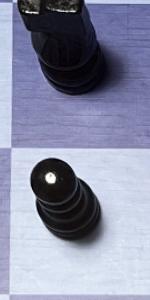
Label: Pawn_Black